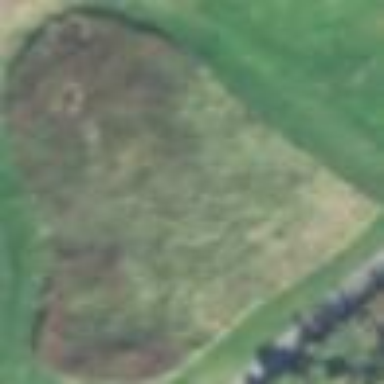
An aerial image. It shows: Rough grassy area used for golf.